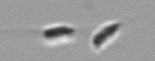
Label: Dinobryon